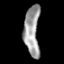
Tissue: lung
Cell type: Epithelial cells
Senescence score: 0.1637
Nuclear area (px): 763
Mean DAPI intensity: 158.503